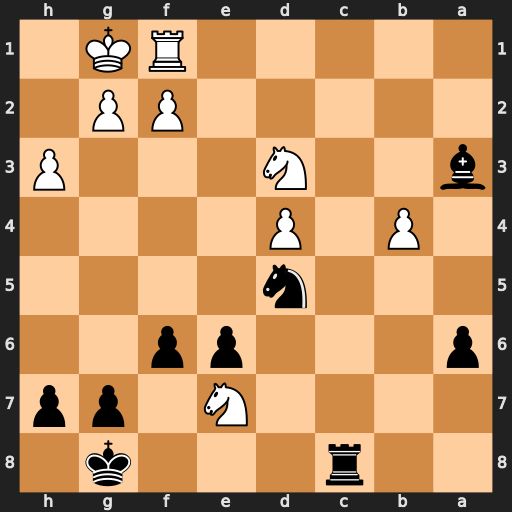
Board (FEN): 2r3k1/4N1pp/p3pp2/3n4/1P1P4/b2N3P/5PP1/5RK1
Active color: b
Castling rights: -
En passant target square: -
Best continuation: Nxe7 Ra1 Rc3